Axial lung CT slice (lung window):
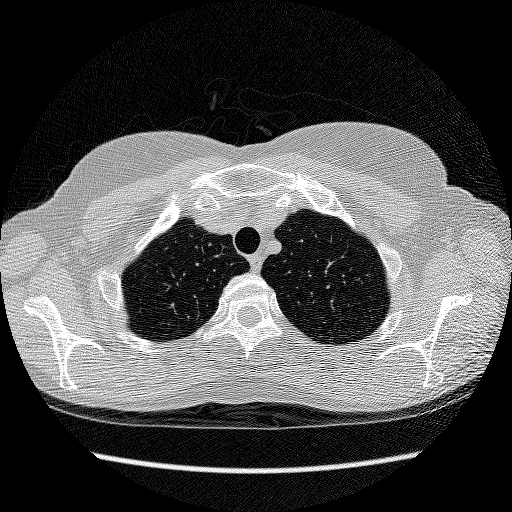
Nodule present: no